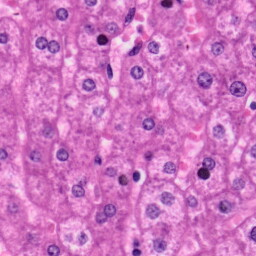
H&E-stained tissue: Liver